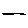
Label: line